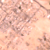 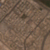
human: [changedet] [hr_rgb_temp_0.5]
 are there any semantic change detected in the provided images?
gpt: The urbanization was intensified in this area.